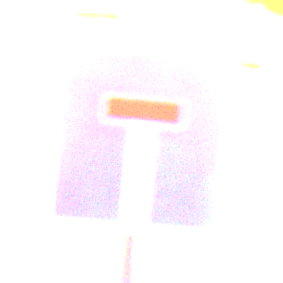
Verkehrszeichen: Sackgasse
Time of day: SunriseSunset
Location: Outdoor (Urban)
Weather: PartlyCloudy
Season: NotSpecified
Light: Natural